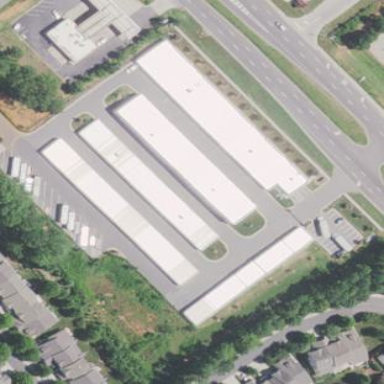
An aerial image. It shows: Building used for storage rental.